The plot shows how the frequency content of a bearing vibration signal evolves over time (STFT spectrogram). Classify the bearing condition as one of: normal, inner_race, outer_race, ball.
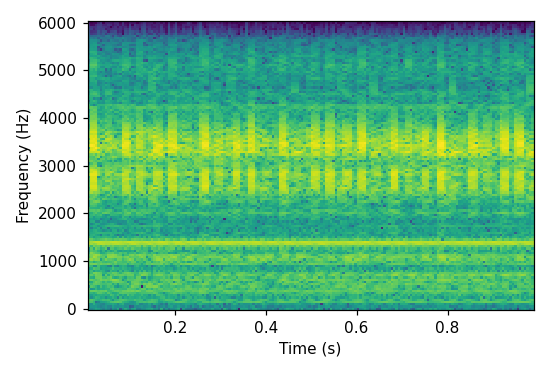
Answer: inner_race